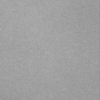
Label: dusty